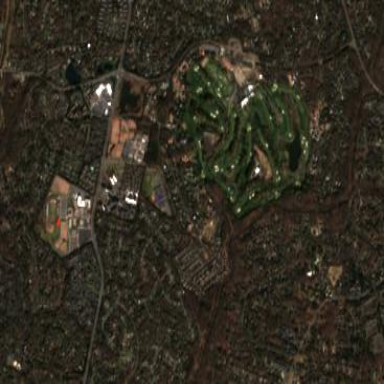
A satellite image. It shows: Golf course.